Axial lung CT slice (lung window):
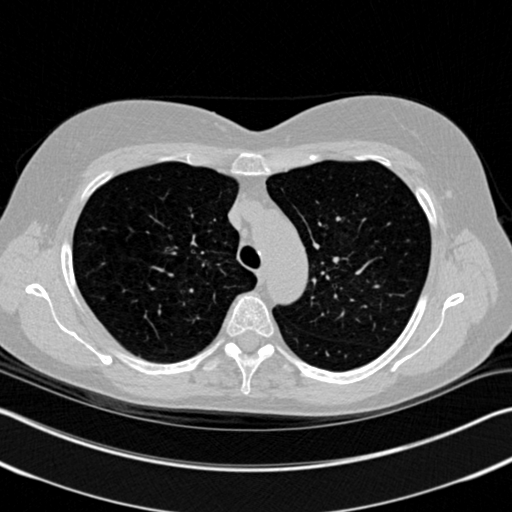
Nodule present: no